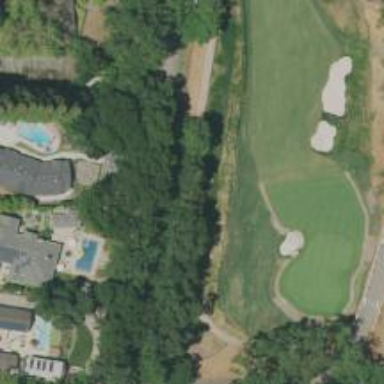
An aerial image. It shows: Service road designated as golf cart path.